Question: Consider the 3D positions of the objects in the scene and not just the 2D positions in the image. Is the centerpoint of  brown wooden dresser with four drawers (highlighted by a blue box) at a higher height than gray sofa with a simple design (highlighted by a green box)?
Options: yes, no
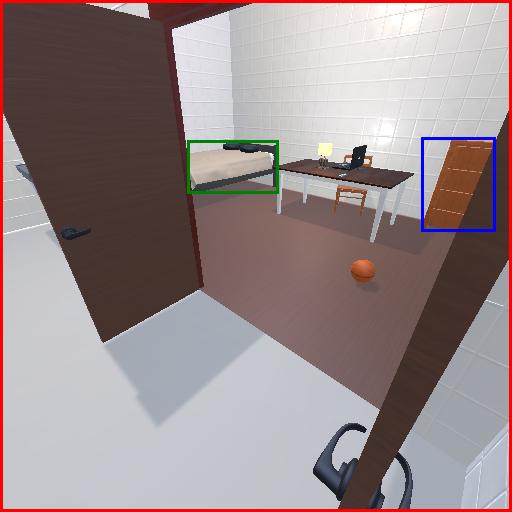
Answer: yes